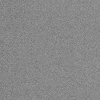
Atmospheric dust classification: dusty